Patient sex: F
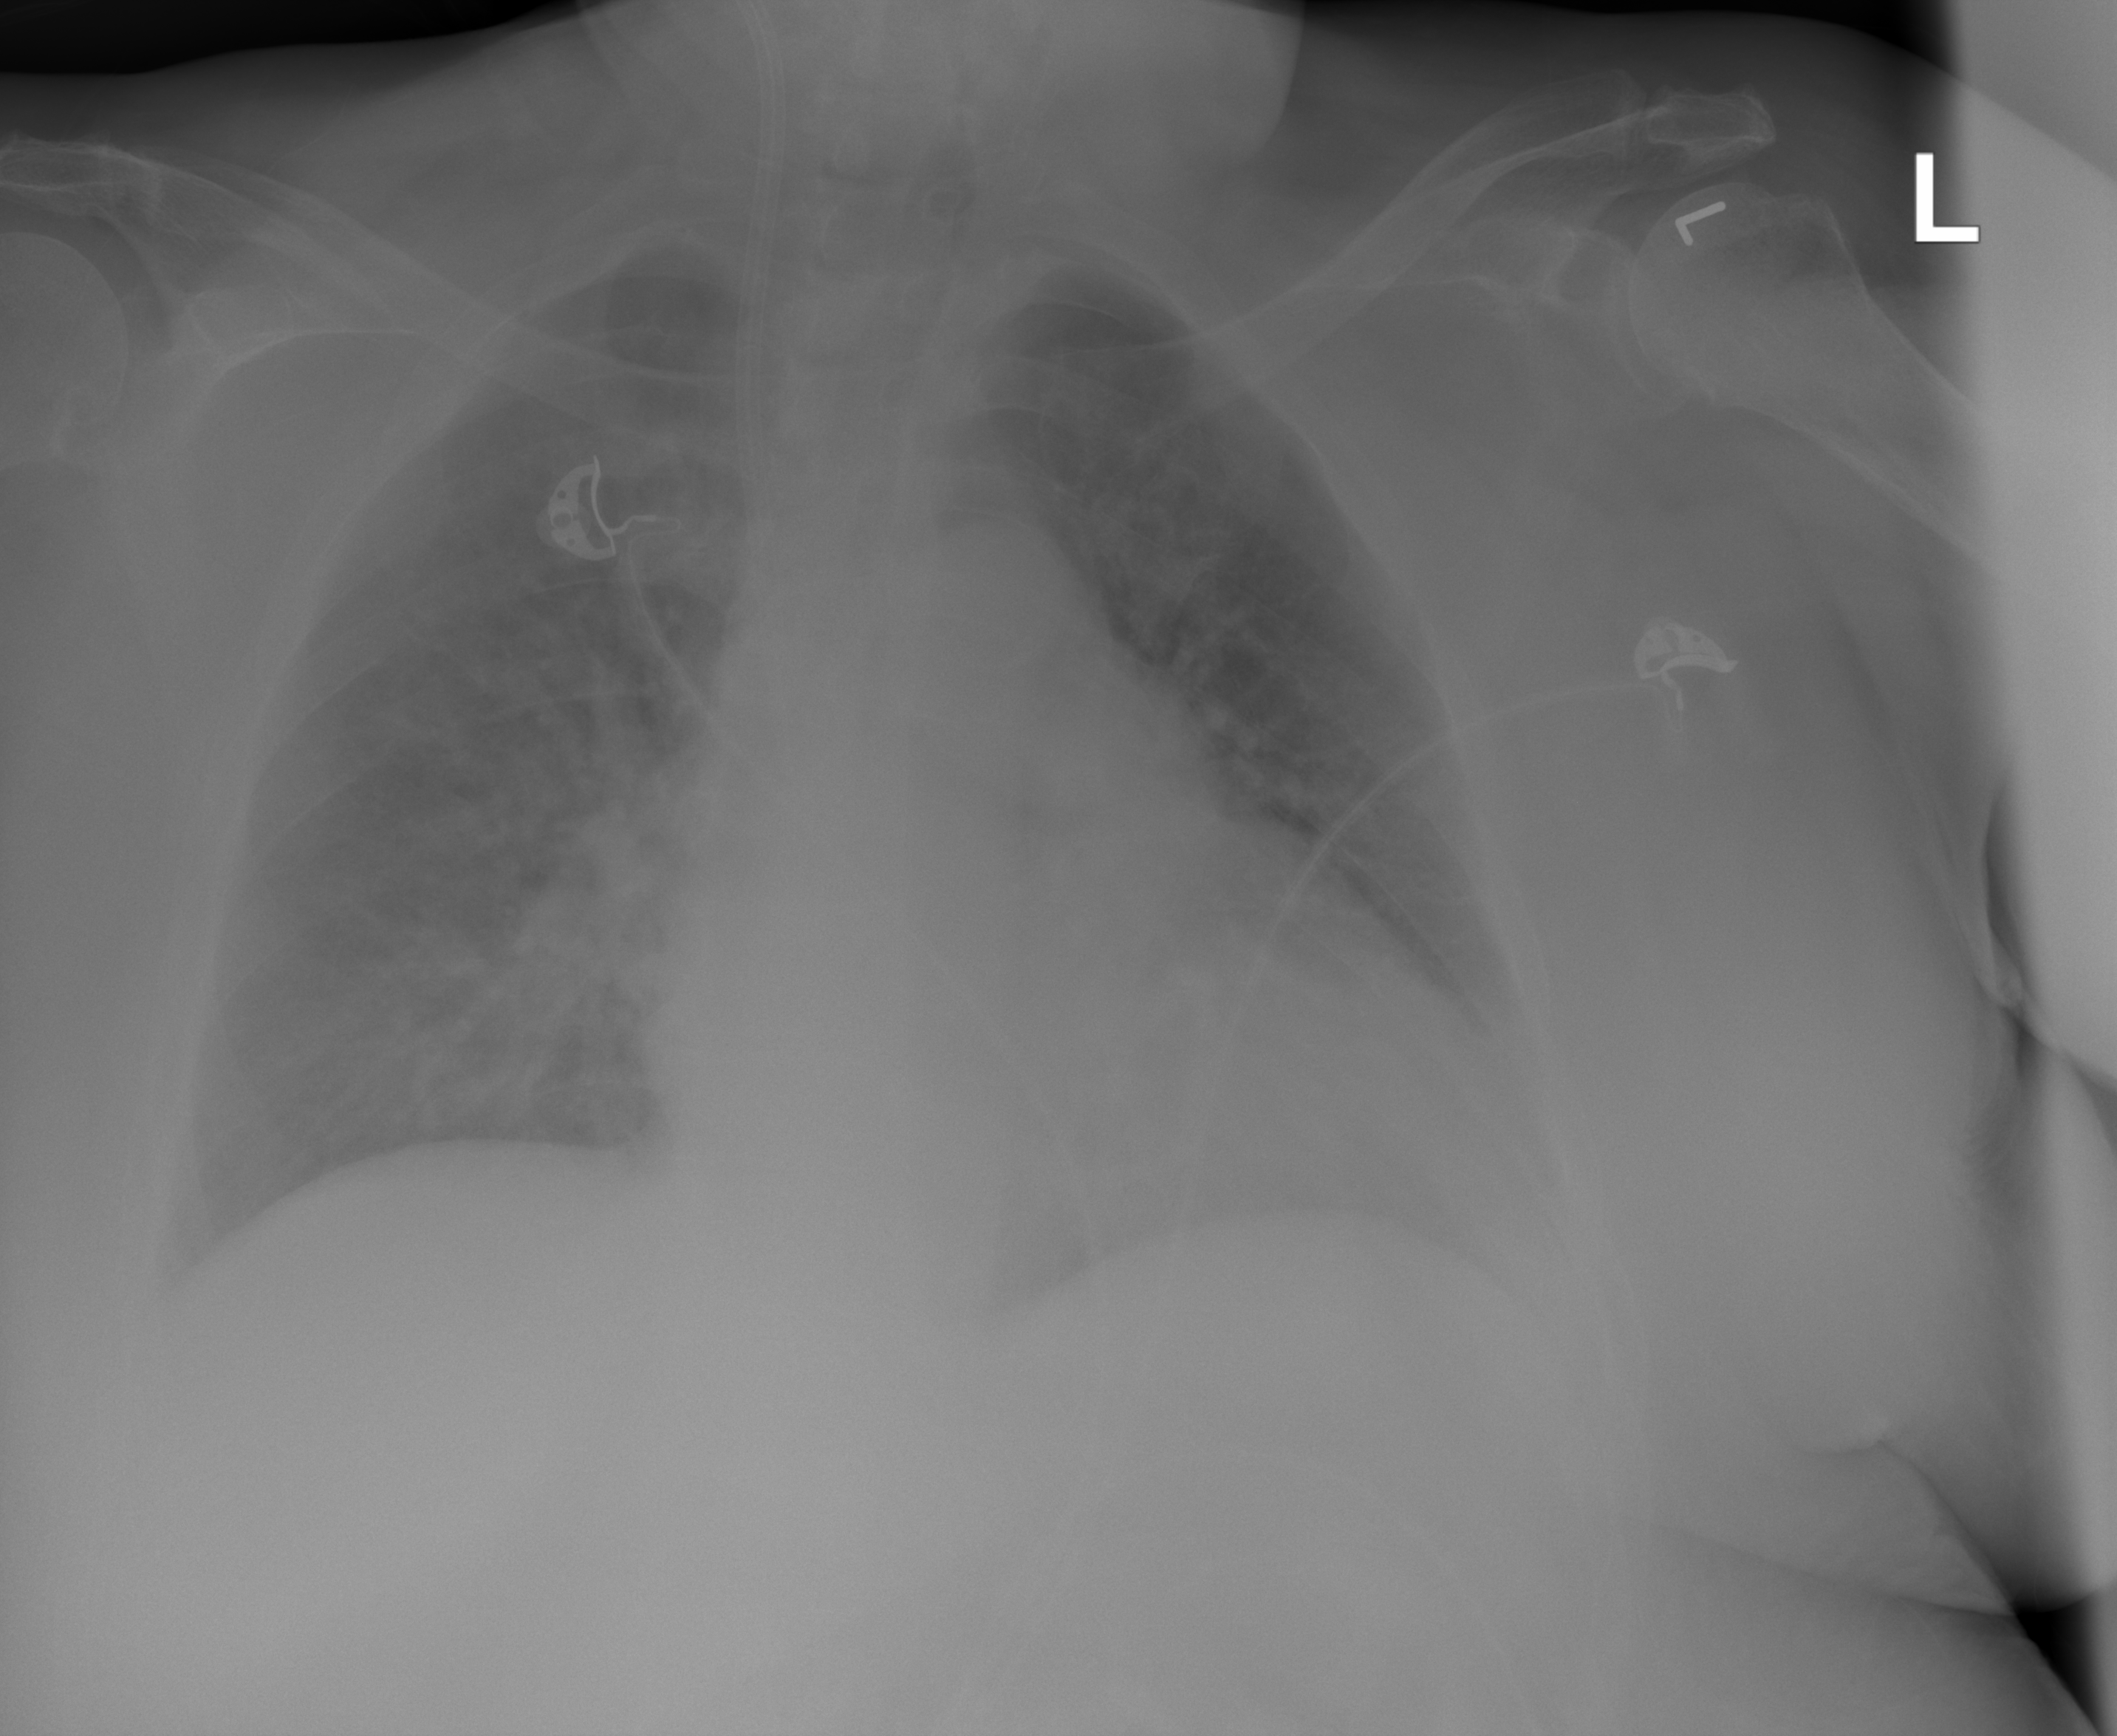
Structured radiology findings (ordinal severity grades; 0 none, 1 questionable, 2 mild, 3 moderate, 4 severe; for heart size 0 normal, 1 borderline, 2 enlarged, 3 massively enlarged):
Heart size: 2
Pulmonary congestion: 2
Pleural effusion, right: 0
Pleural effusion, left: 2
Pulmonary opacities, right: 2
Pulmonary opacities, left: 2
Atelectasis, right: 0
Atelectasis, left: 2